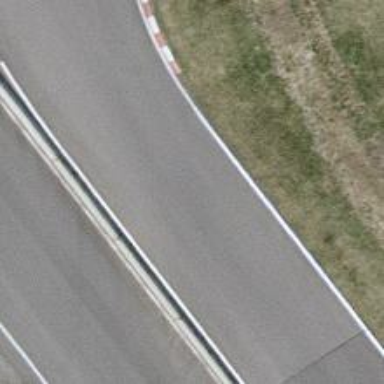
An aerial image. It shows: Motor sport raceway with asphalt surface.